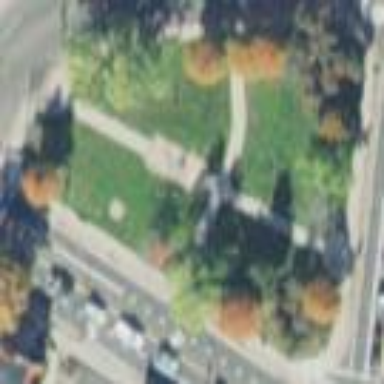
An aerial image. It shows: Park.